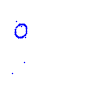
Particle: proton